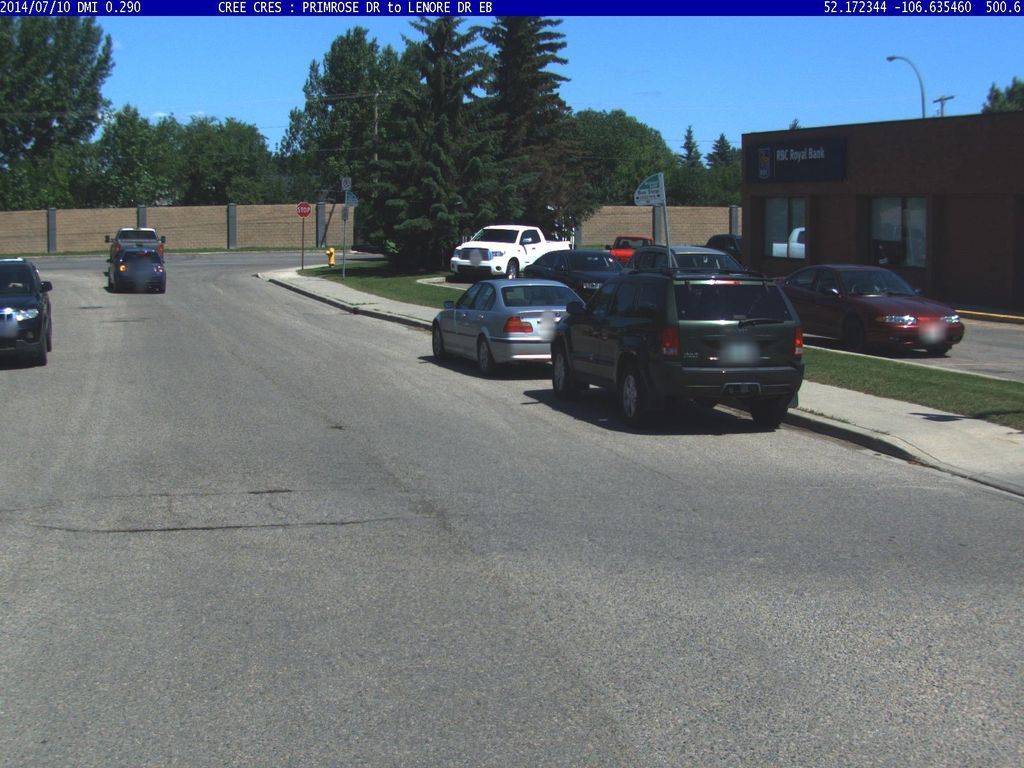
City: saskatoon